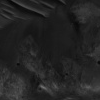
Atmospheric dust classification: not_dusty